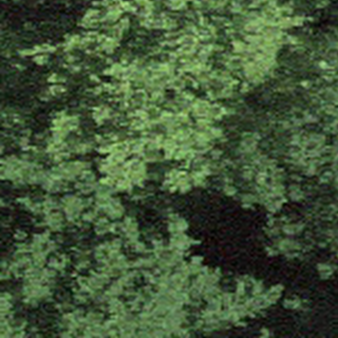
Label: other